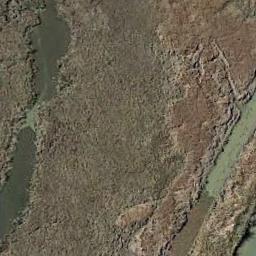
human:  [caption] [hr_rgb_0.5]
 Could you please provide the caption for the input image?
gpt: The river surface in a wetland is covered with large green and brown mixed thick vegetation .

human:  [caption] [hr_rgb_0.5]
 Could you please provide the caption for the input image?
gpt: The wetland consists of dry plants and water .

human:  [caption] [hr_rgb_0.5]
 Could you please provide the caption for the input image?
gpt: There is hardly any vegetation in this wetland .

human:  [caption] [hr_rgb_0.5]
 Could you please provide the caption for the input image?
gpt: There are plants on the wetlands .

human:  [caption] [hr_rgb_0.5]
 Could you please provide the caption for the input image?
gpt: There are yellow meadows on the wetland .